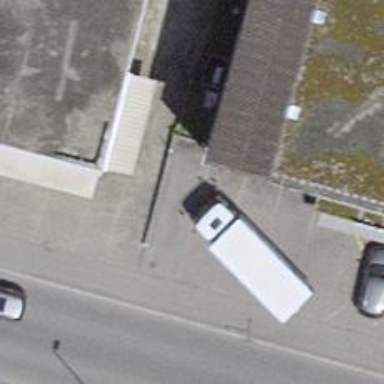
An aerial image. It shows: Restaurant.